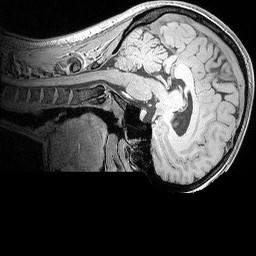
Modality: MP2RAGE
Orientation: sagittal
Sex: female
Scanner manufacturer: siemens
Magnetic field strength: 3 T
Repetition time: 5 s
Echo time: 0.00292 s